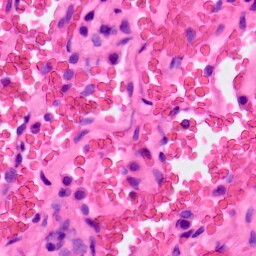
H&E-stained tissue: Lung